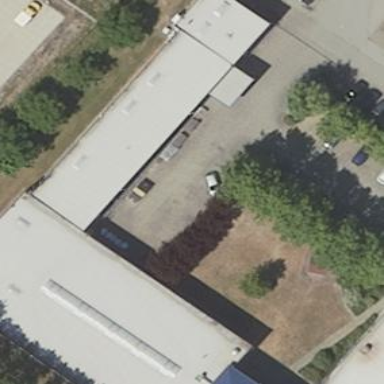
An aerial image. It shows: Building.